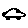
Label: car